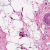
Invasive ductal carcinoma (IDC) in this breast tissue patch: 0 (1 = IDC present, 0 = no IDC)